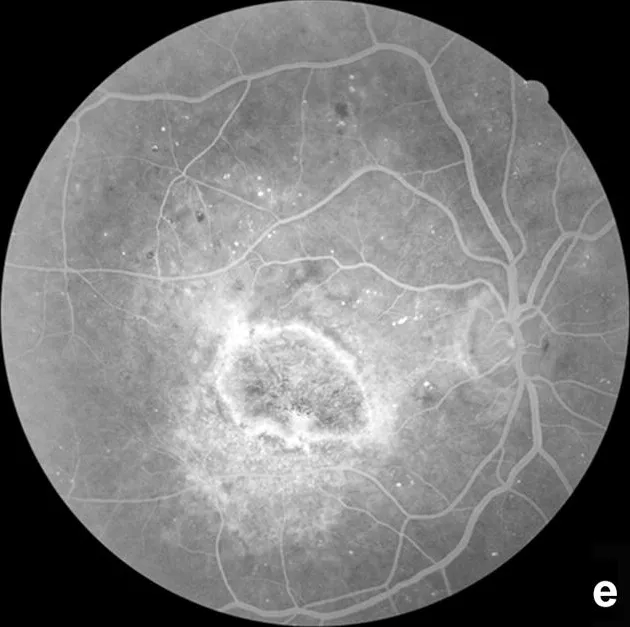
Fluorescein angiography.
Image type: ophthalmic_imaging (ophthalmic_angiography)